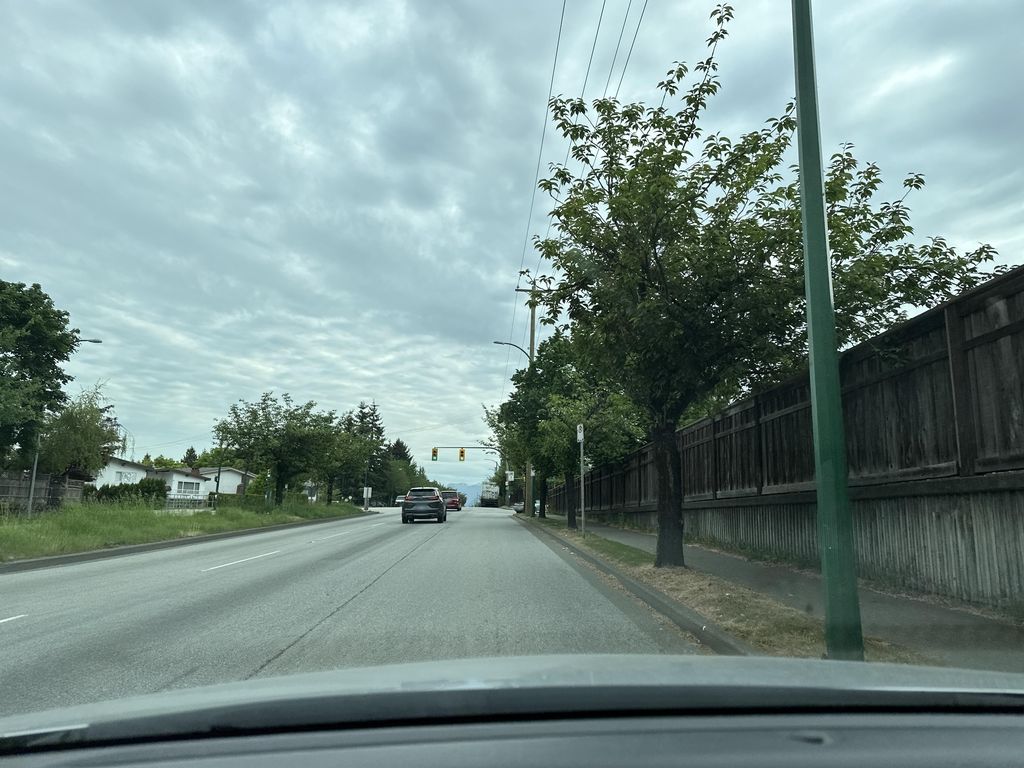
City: vancouver